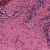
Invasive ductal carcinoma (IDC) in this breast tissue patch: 0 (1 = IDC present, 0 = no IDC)